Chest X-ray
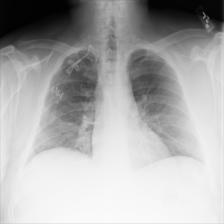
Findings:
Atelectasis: positive
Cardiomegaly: negative
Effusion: negative
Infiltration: positive
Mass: negative
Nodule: negative
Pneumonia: negative
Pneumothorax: negative
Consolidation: negative
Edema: negative
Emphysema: negative
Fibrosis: negative
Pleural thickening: negative
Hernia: negative